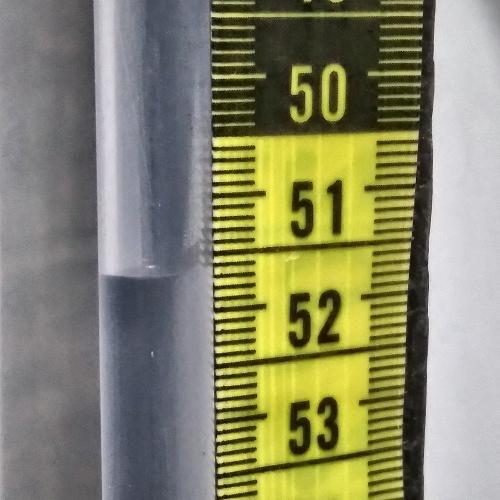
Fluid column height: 51.7 cm